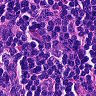
Metastatic tissue present: no